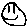
Label: smiley face